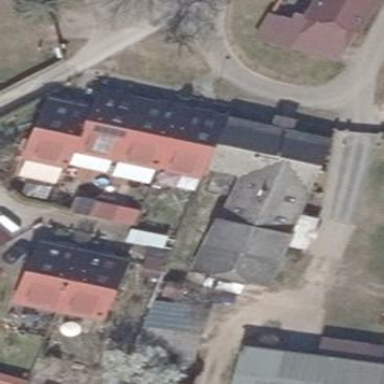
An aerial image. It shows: Residential building with gabled roof.